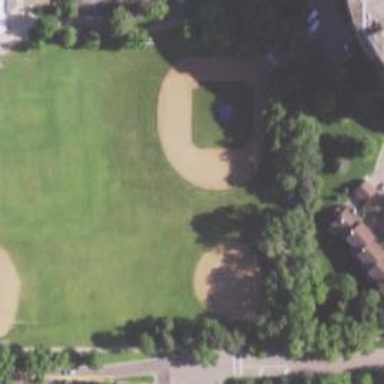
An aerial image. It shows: Baseball pitch for leisure land activities.